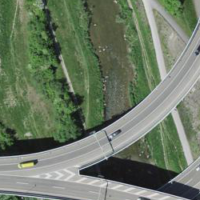
EUNIS habitat code: 57
Species observed at this site:
Stachys recta
Salvia pratensis
Acer campestre
Euonymus europaeus
Anthyllis vulneraria
Equisetum arvense
Cardamine flexuosa